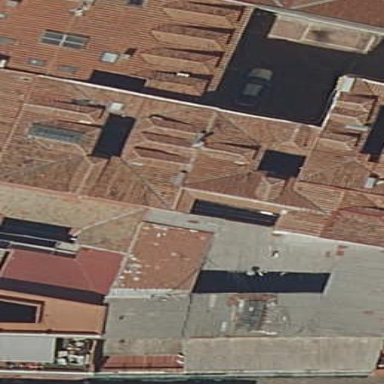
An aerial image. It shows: Part of building.